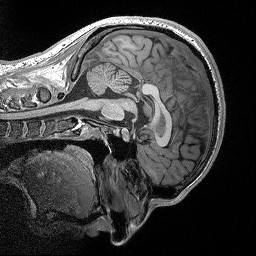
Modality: T1w
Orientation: sagittal
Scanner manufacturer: siemens
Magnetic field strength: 3 T
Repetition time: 2.3 s
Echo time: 0.00298 s